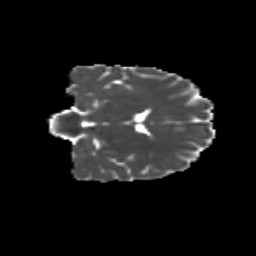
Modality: MD
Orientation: coronal
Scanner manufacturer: siemens
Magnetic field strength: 3 T
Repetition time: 9.2 s
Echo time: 0.084 s